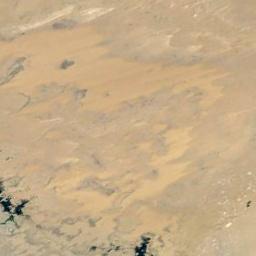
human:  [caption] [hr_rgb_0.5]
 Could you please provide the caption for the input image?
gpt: The white desert is full of sparse plants .

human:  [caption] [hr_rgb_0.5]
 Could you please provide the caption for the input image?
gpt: The light yellow desert  covers the brown bare land .

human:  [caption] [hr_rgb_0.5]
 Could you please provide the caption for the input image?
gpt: The desert has yellow sand and flat terrain and some lakes are also in the desert .

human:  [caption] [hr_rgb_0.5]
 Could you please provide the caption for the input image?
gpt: The color of this desert is orange .

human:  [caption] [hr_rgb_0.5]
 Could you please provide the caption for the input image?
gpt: A yellow desert covered by sand and some bare land .